Field crop: tomato
Growth stage: 2
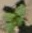
Species: solanum